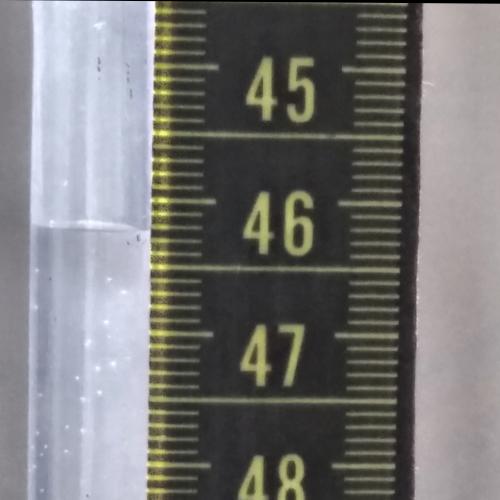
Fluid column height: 46.2 cm